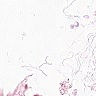
Metastatic tissue present: no